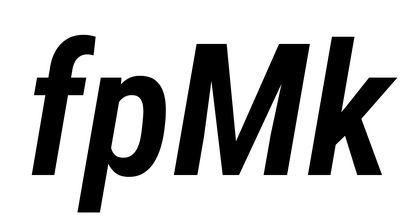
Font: Roboto-Italic_Condensed_SemiBold_Italic